Question: Current storage?
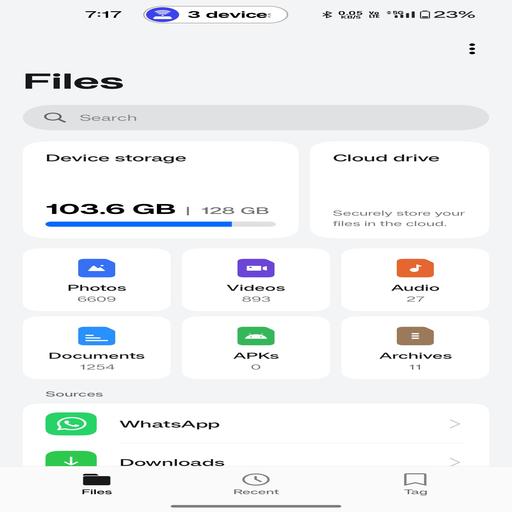
Answer: 103.6 GB